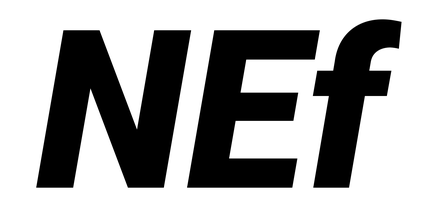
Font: Roboto-Italic_Black_Italic